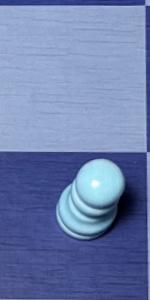
Label: Pawn_White